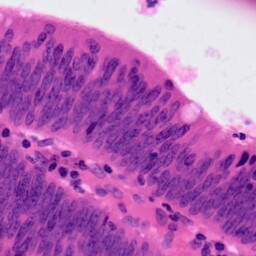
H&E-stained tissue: Colon